Три тела с массами $m_{1}$, $m_{2}$, $m_{3}$ могут скользить вдоль горизонтальной прямой без трения (см. рисунок), причем $m_{1}\gg m_{2}$ и $m_{3}\gg m_{2}$.
Определить максимальные скорости двух крайних тел, если в начальный момент они покоились, а среднее тело имело скорость $\vec v$. Удары считать абсолютно упругими.
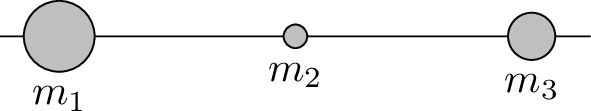
Ответ: $$ v_{1}=v \sqrt {\frac {m_ {2} m_{3}} {m_{1} m_{3} + m_{1}^{2}}}. $$ $$ v_{3}=v \sqrt{\frac{m_ {1} m_{2}} {m_{1} m_{3} + m_{3}^{2}}}. $$
Темы:
T, Механика, ЗСЭ, ЗСИ, Адиабатический инвариант, Всероссийские